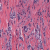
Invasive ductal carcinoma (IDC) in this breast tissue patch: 1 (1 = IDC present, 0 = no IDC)